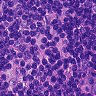
Metastatic tissue present: no